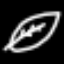
Label: leaf